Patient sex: F
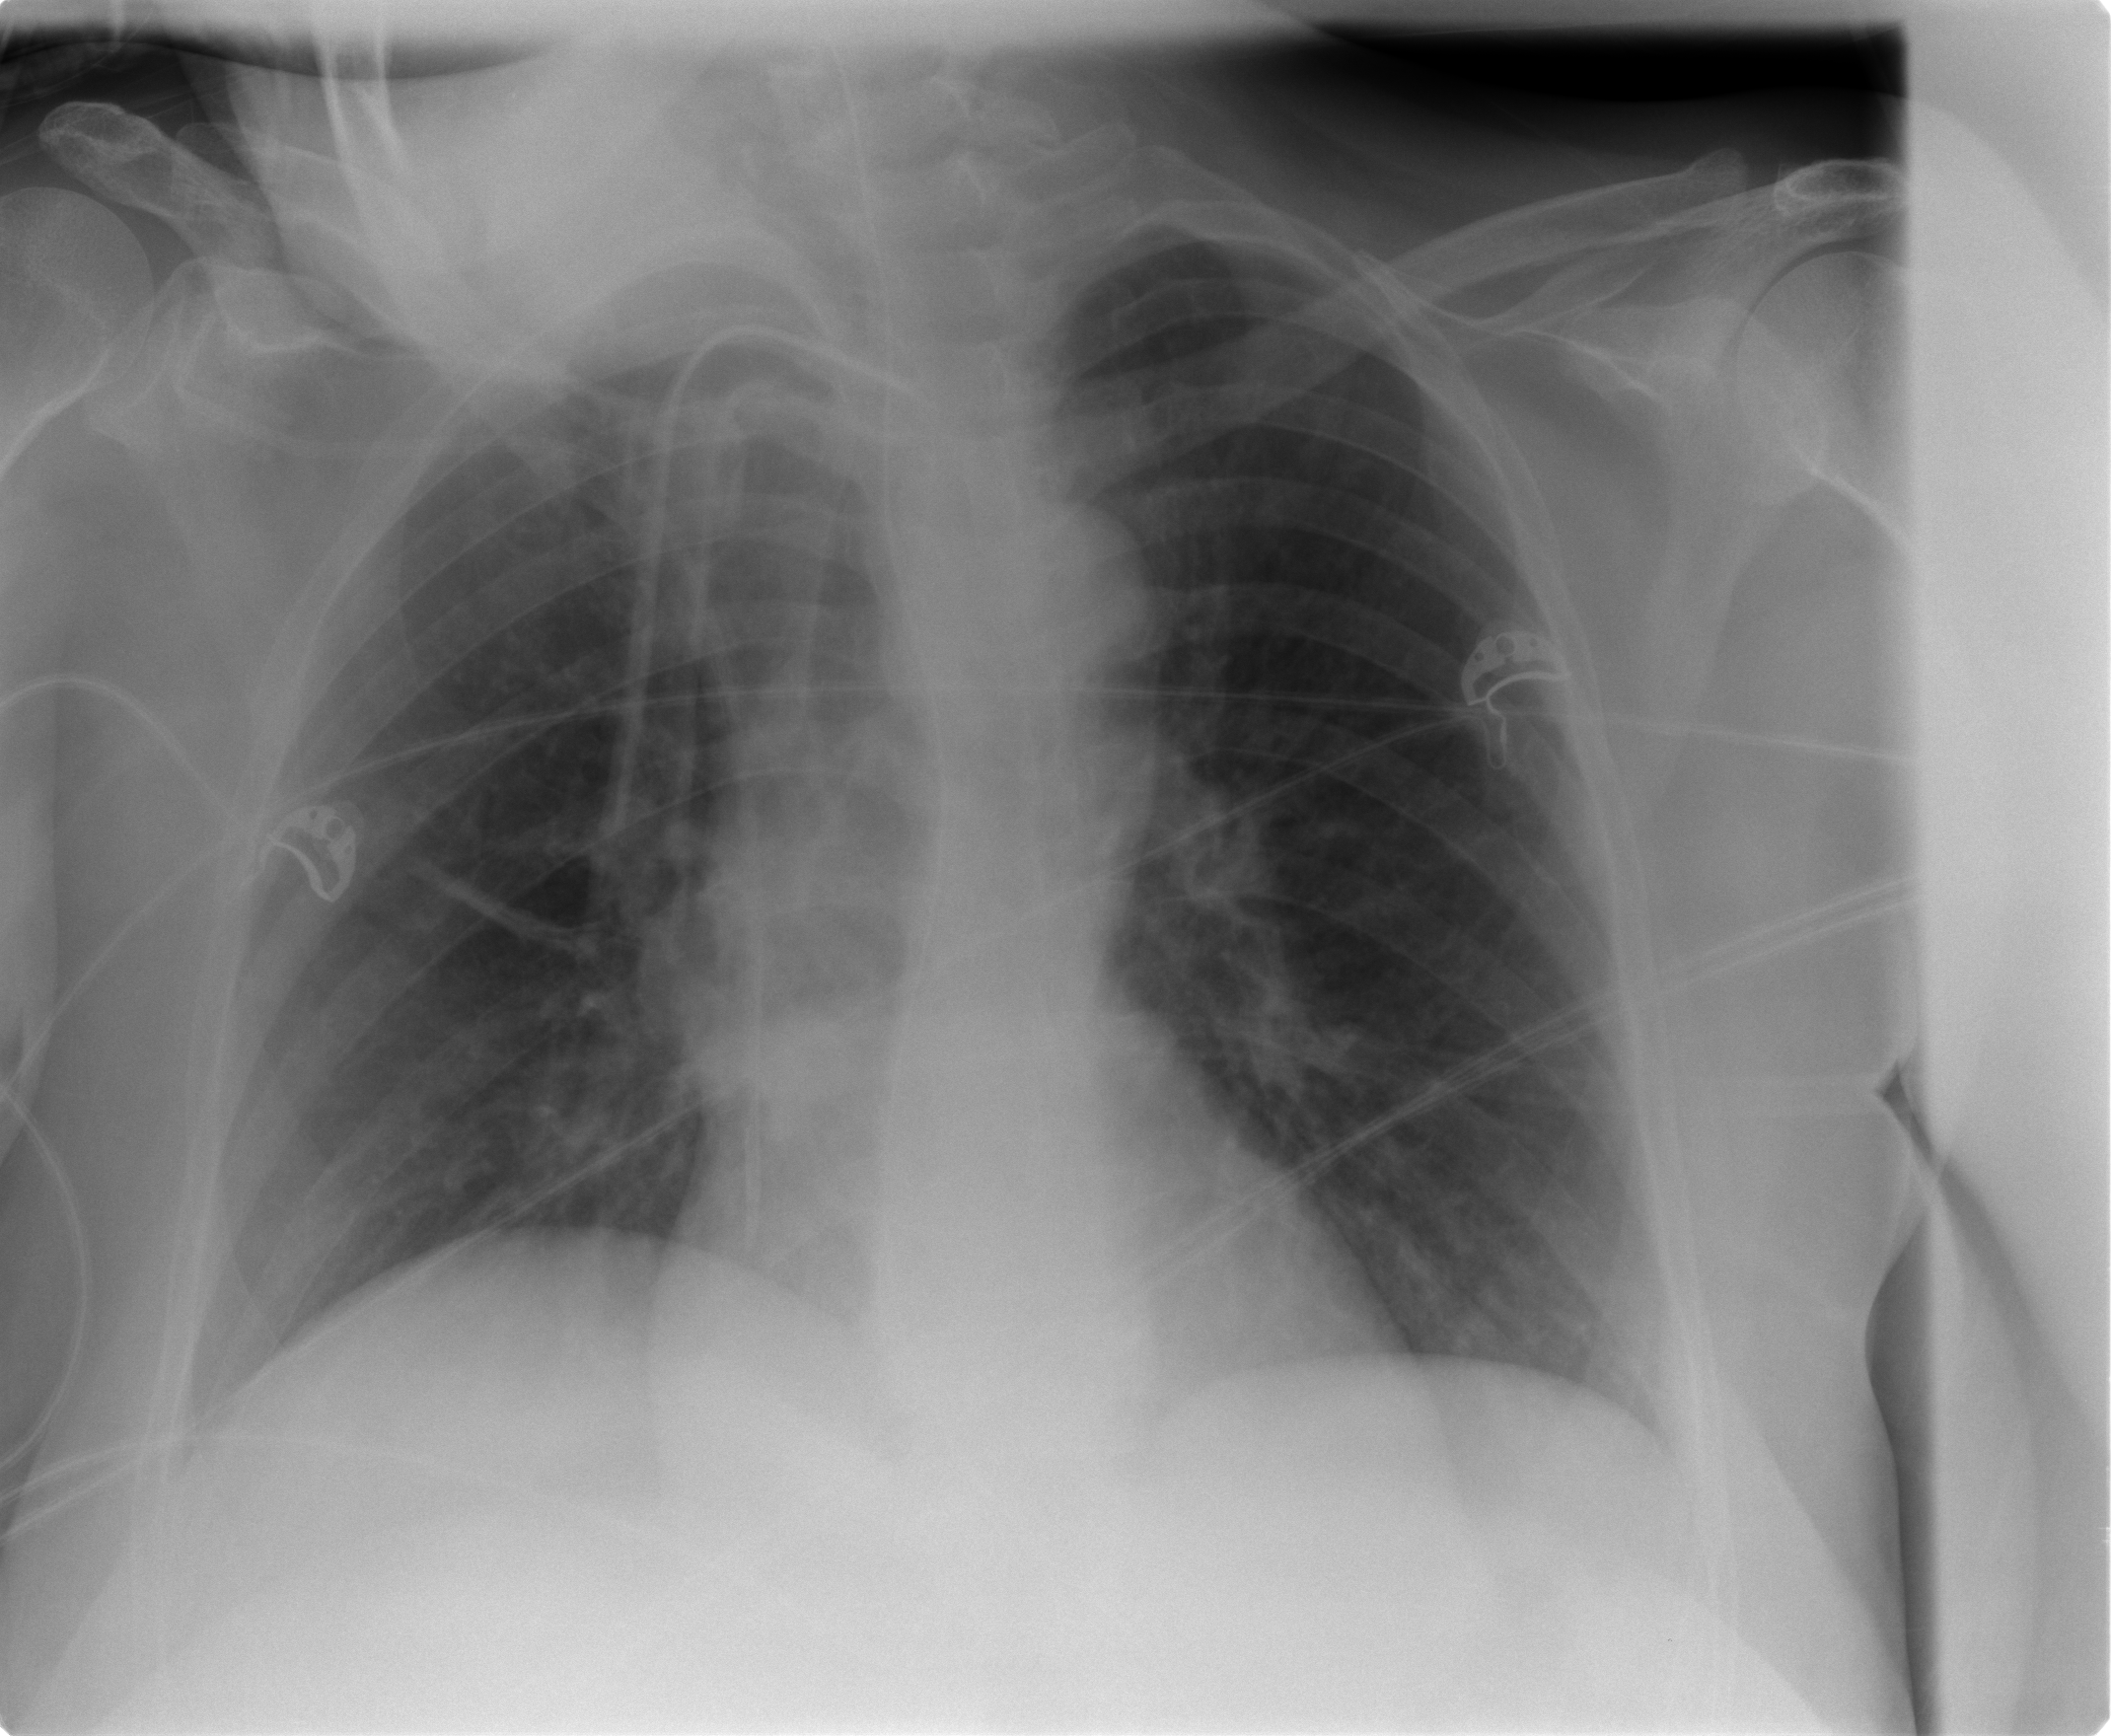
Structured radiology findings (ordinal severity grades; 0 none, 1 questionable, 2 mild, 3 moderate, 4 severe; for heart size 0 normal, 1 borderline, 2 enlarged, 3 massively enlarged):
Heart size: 0
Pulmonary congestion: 2
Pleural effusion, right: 0
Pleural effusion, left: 0
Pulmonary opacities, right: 1
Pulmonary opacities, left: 1
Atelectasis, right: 2
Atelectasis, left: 2